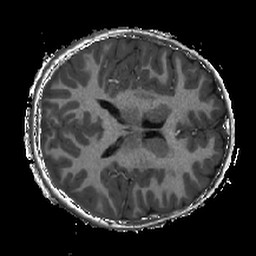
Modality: T1w
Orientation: axial
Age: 10
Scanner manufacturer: siemens
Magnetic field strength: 3 T
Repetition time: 2.4 s
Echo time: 0.00224 s